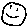
Label: smiley face